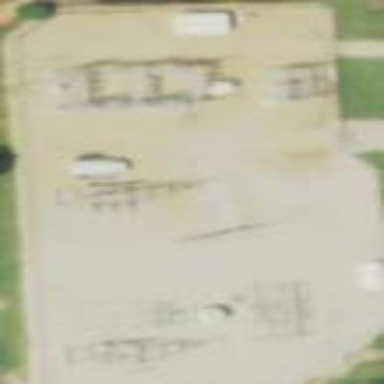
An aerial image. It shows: Distribution-level power substation.